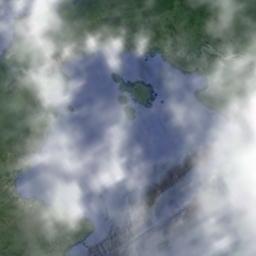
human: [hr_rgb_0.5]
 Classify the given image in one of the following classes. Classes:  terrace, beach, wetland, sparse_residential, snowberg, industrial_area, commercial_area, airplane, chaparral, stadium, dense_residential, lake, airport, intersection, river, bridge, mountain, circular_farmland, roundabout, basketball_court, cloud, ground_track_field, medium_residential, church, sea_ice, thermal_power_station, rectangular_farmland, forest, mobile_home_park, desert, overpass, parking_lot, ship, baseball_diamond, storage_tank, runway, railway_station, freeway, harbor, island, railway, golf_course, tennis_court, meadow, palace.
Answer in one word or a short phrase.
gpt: cloud